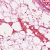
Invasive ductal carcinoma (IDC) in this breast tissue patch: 0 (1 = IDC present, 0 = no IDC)